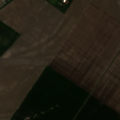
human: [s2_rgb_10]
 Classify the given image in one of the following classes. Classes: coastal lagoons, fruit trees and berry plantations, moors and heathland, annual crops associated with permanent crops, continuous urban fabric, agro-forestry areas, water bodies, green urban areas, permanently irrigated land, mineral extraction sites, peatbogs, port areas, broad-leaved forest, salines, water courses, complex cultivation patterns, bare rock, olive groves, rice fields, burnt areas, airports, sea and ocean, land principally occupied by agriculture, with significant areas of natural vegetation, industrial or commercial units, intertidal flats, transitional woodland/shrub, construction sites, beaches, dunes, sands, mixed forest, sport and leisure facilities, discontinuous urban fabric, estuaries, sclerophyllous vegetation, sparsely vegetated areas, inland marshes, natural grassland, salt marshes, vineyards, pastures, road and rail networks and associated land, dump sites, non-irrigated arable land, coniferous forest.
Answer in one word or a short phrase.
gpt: discontinuous urban fabric, industrial or commercial units, non-irrigated arable land